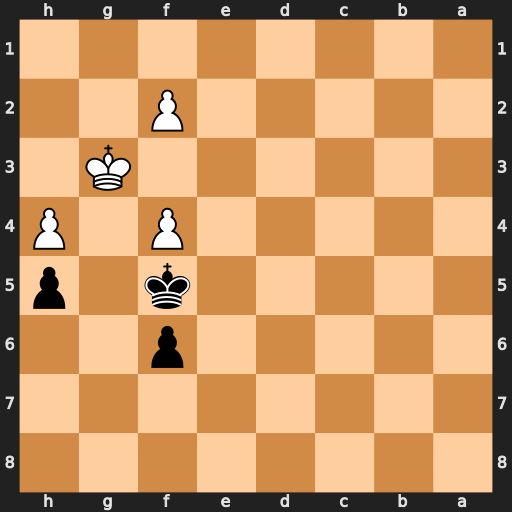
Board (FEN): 8/8/5p2/5k1p/5P1P/6K1/5P2/8
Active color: b
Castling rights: -
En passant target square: -
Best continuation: Ke4 f5 Ke5 Kf3 Kxf5